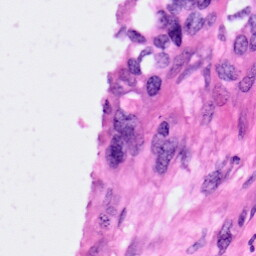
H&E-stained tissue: Pancreatic